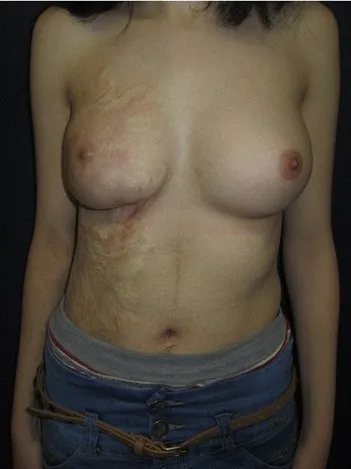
Follow-up:19 years old.
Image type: medical_photograph (other_medical_photograph)